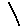
Label: line